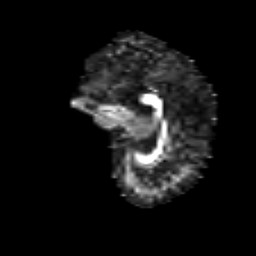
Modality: FA
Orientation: sagittal
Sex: female
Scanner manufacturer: siemens
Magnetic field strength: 3 T
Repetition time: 5 s
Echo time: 0.071 s